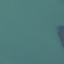
Land use / land cover: SeaLake